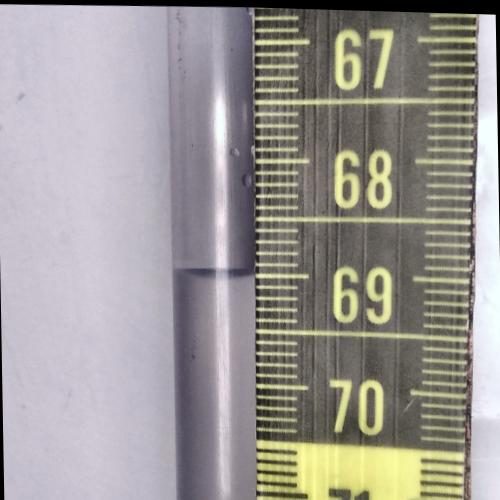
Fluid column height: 69.0 cm